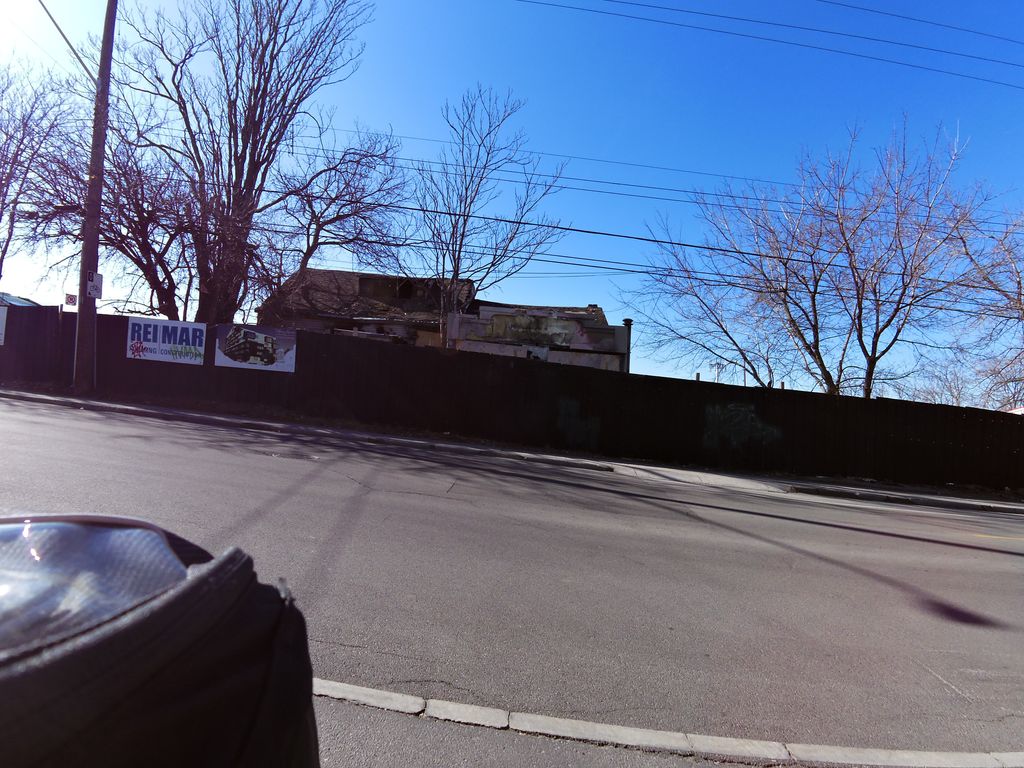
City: hamilton